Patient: sex F, age 62
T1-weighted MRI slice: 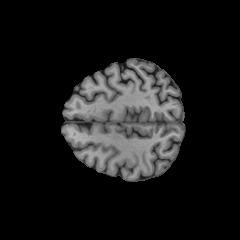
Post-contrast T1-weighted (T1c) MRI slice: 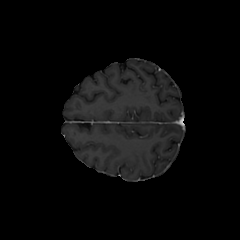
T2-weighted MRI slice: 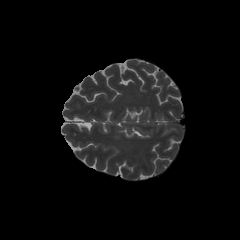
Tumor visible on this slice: no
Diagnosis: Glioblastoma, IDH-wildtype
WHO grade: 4